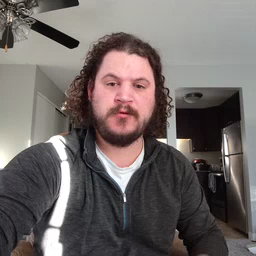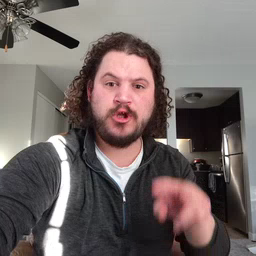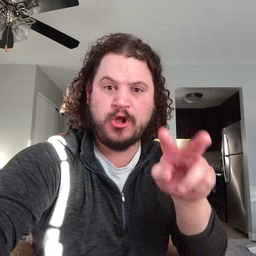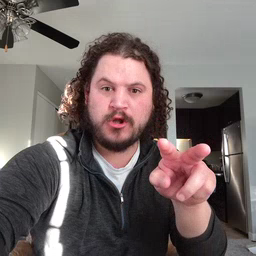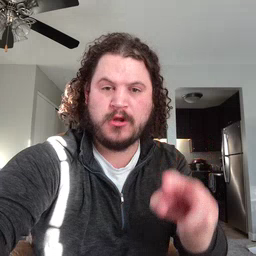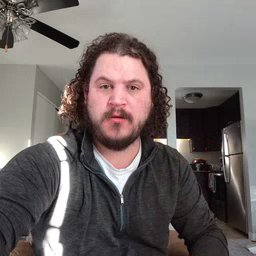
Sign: look